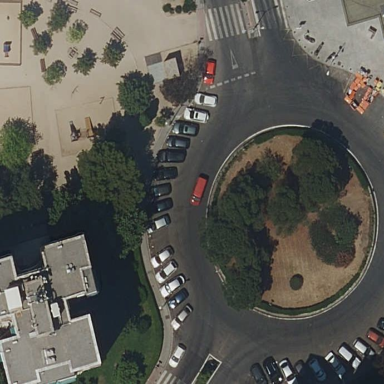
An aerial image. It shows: Traffic calming island.